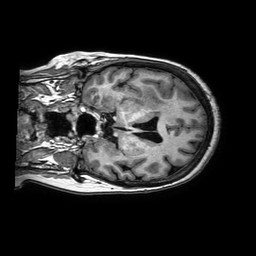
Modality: T1w
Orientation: coronal
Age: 66
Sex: female
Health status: ill
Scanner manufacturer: philips
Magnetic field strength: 3 T
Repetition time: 0.006706 s
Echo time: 0.003024 s